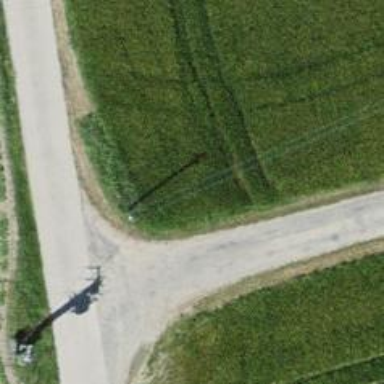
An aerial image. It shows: Minor power line.